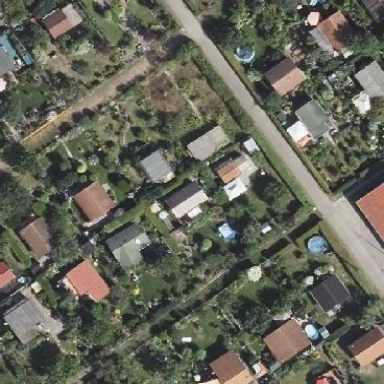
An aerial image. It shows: Plot in the allotments.